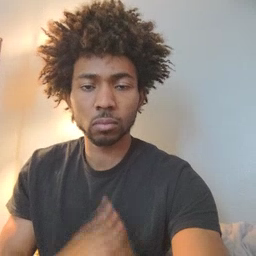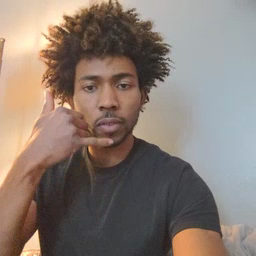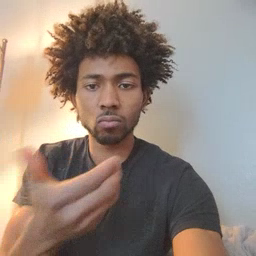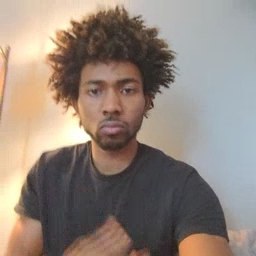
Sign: callonphone